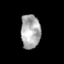
Tissue: skin
Cell type: Epithelial cells
Senescence score: 0.2695
Nuclear area (px): 651
Mean DAPI intensity: 171.043